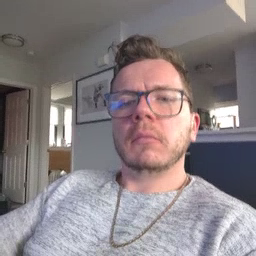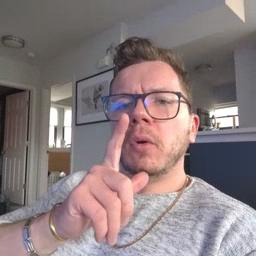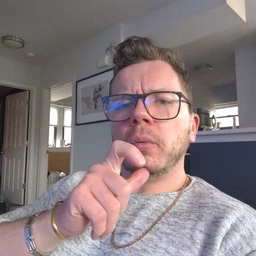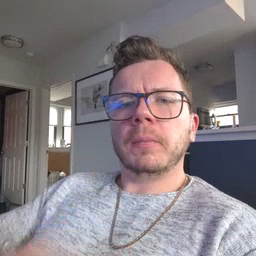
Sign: who